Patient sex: F
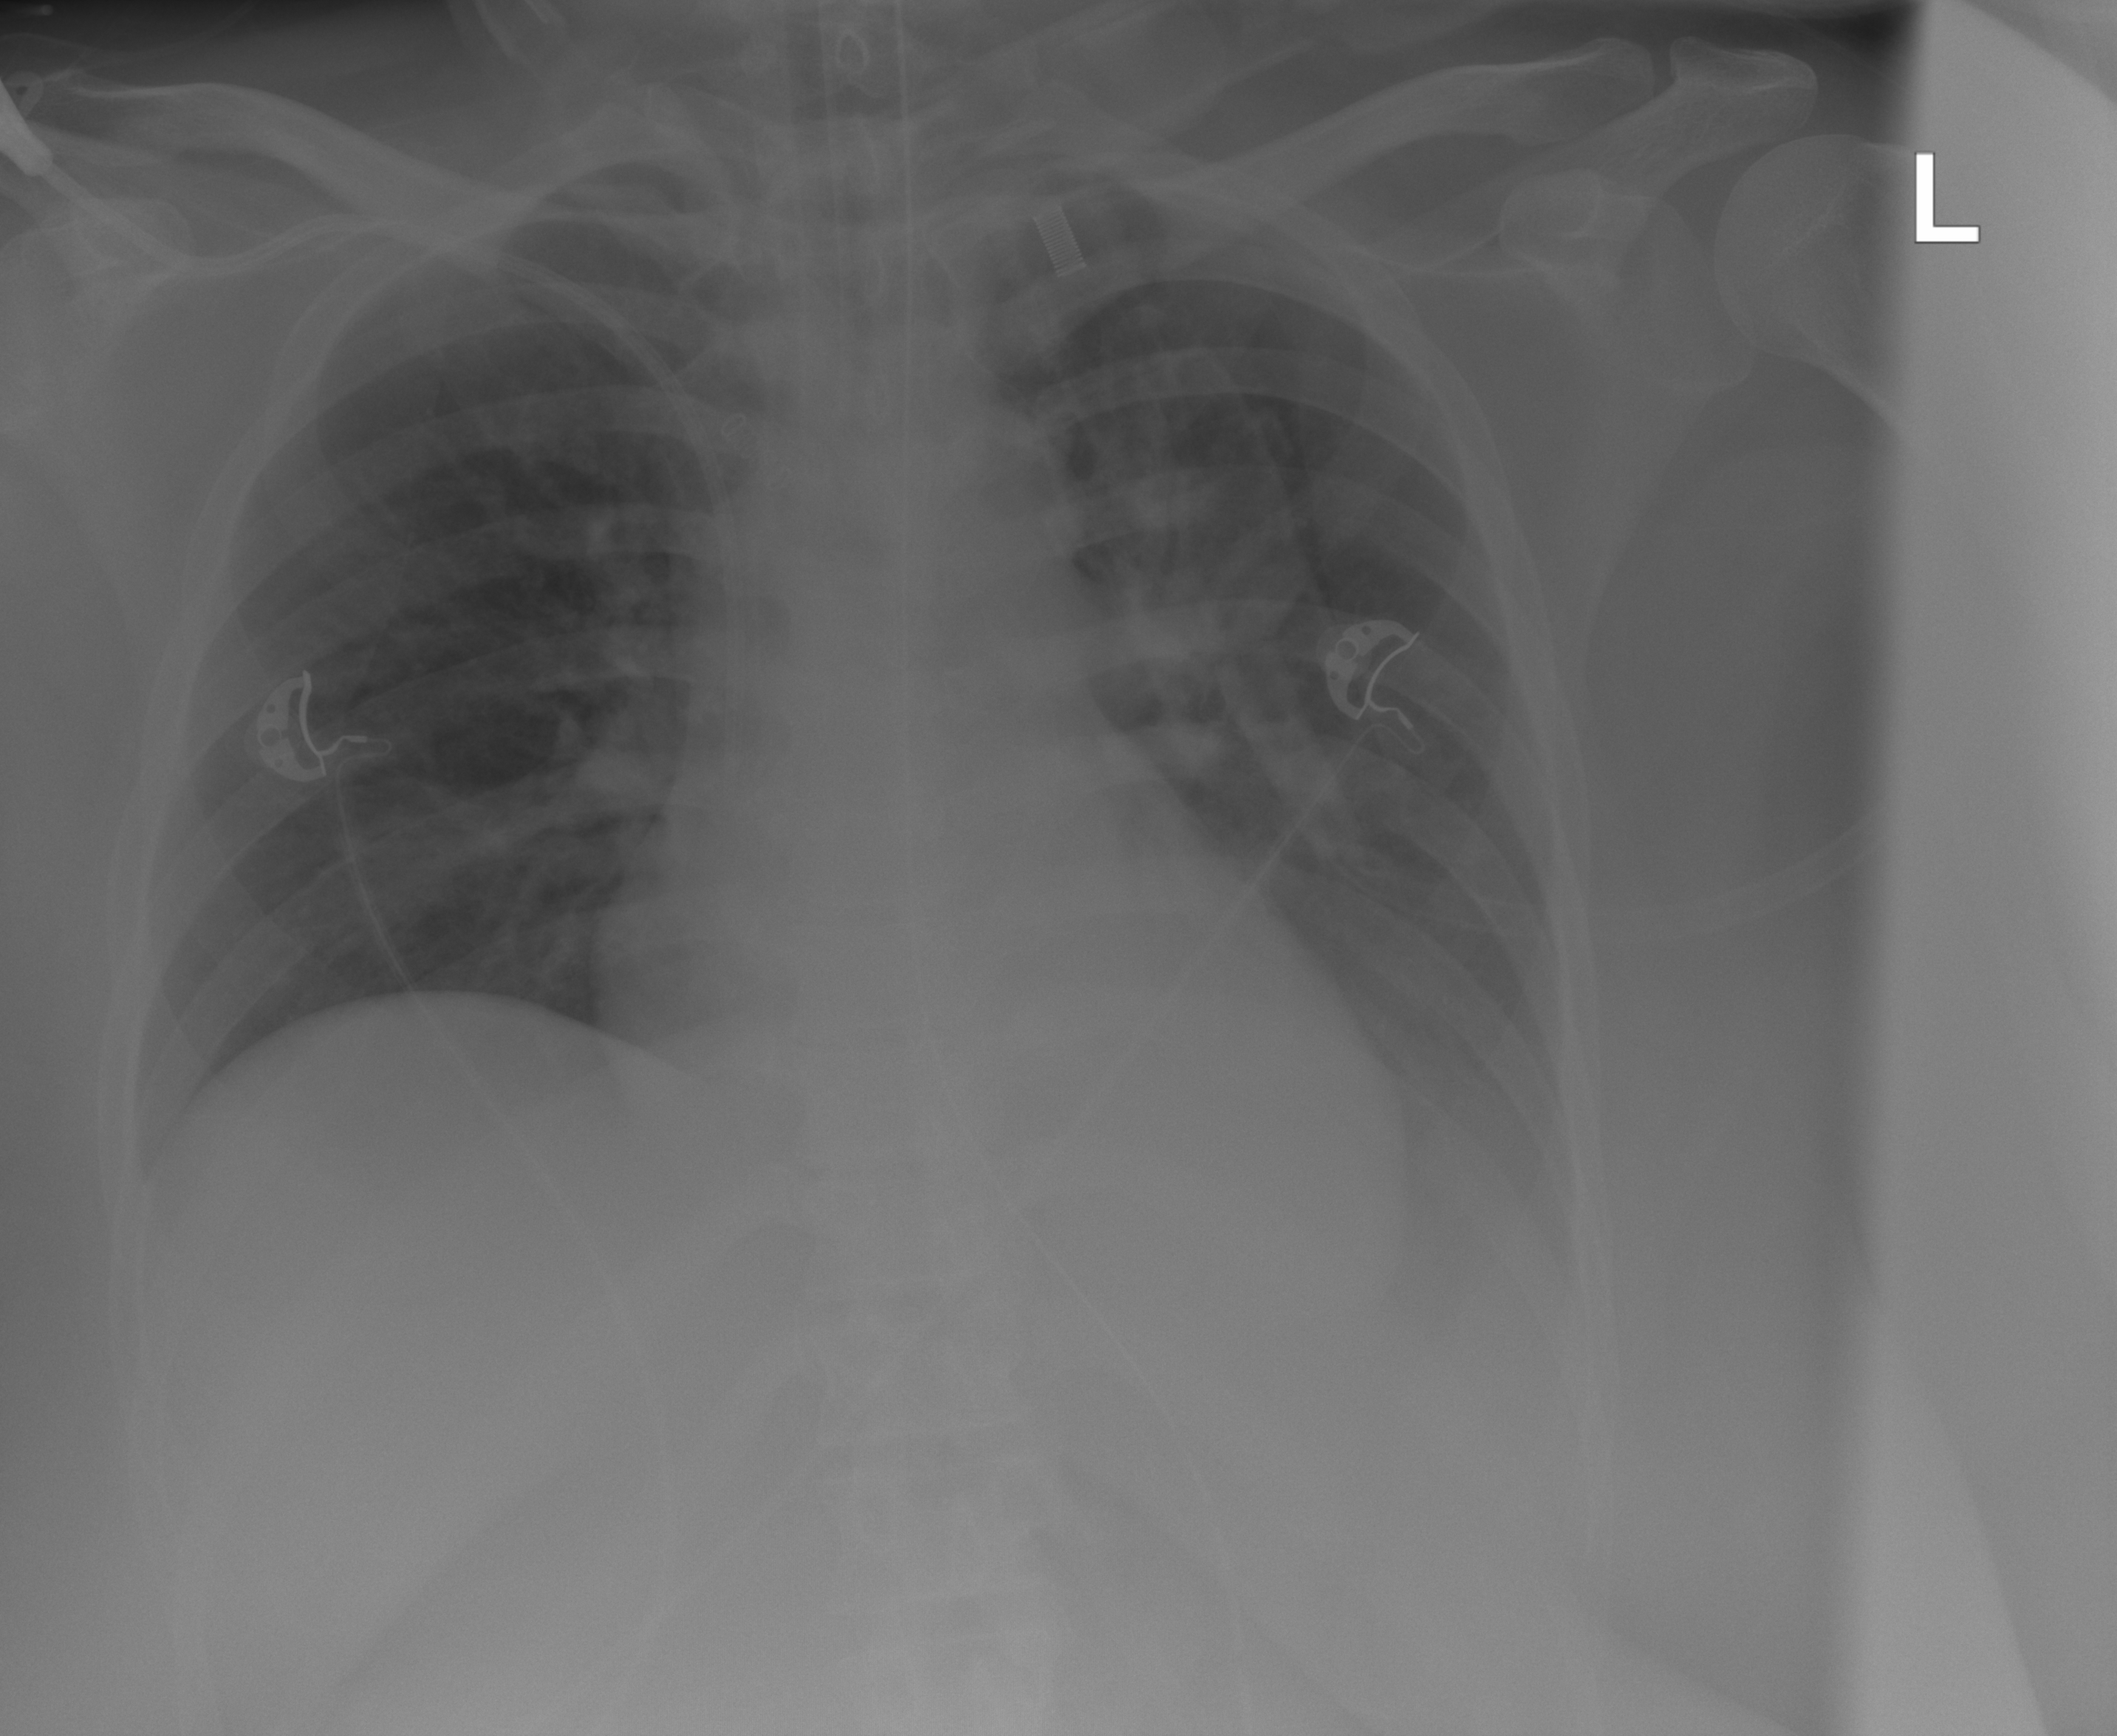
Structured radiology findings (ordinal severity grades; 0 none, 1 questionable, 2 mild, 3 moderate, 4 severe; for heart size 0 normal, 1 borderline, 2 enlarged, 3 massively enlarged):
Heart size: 2
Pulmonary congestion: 0
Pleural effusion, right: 0
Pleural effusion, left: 2
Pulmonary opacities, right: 0
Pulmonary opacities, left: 0
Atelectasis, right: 0
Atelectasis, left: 2